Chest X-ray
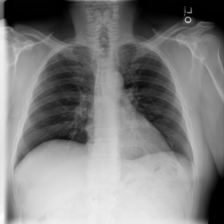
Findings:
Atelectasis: negative
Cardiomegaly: negative
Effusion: negative
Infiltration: negative
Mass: negative
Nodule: negative
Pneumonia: negative
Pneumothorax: negative
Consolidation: negative
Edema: negative
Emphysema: negative
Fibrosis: negative
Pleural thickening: negative
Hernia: negative